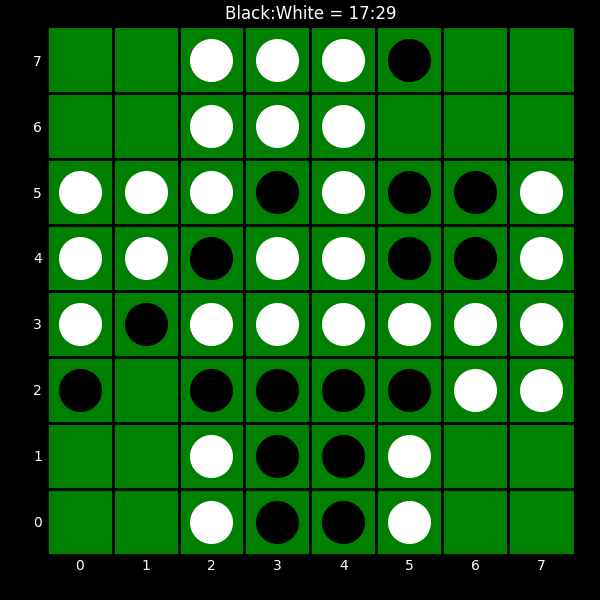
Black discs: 17
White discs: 29